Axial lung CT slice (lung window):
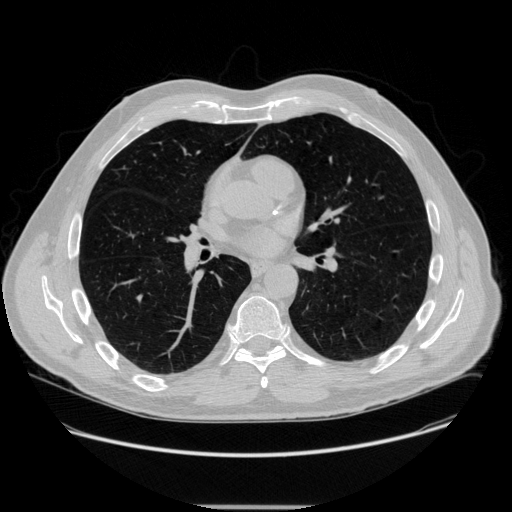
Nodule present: no